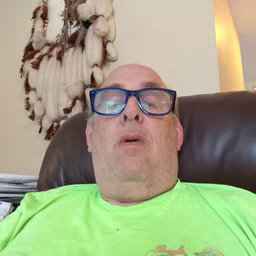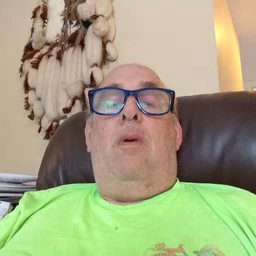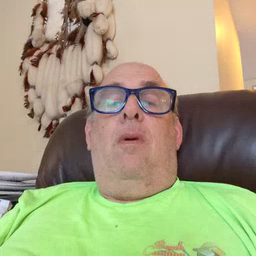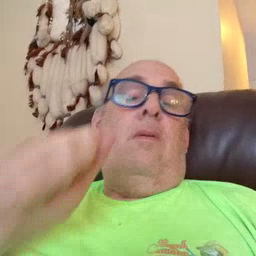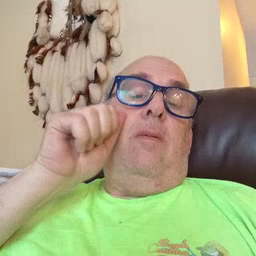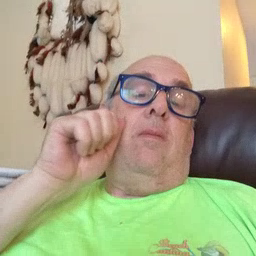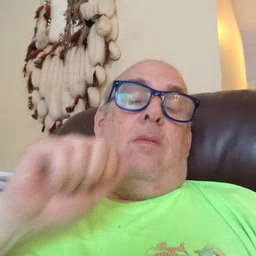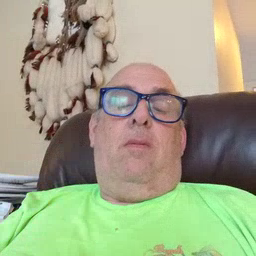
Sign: aunt